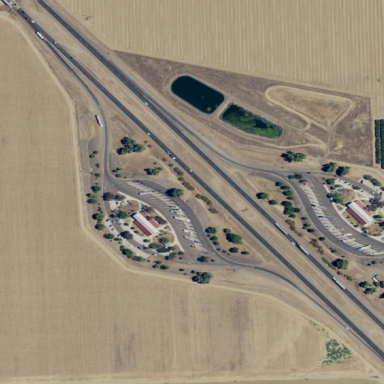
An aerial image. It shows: Rest area on the road with picnic tables.